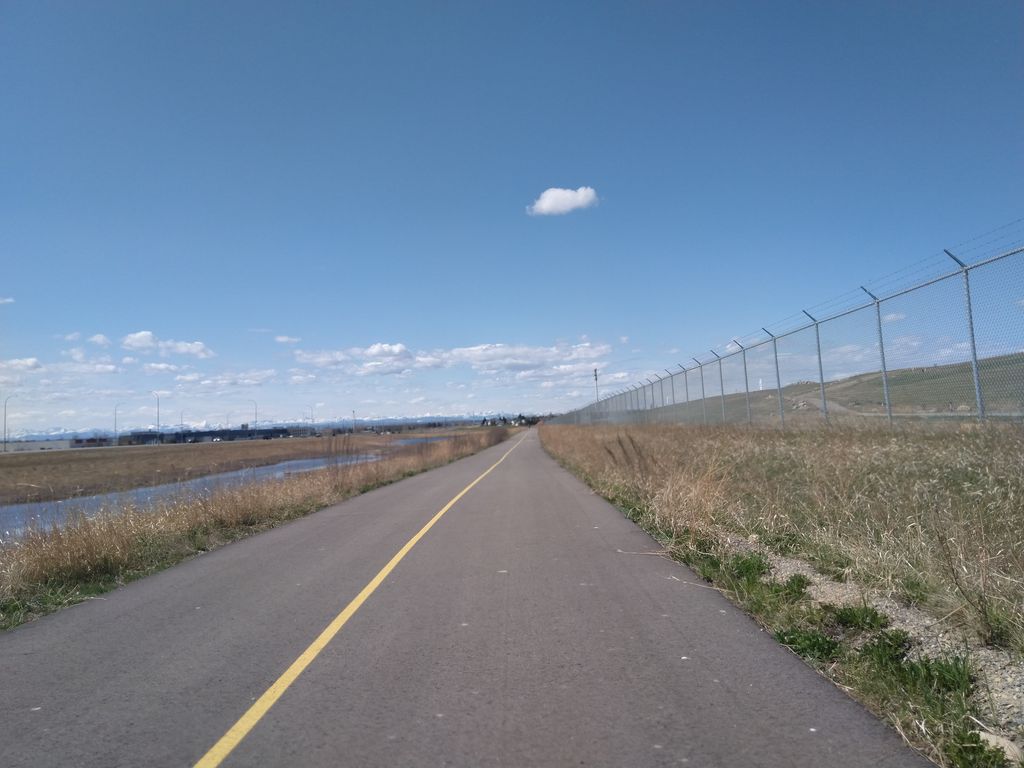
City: calgary